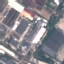
Label: Industrial